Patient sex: F
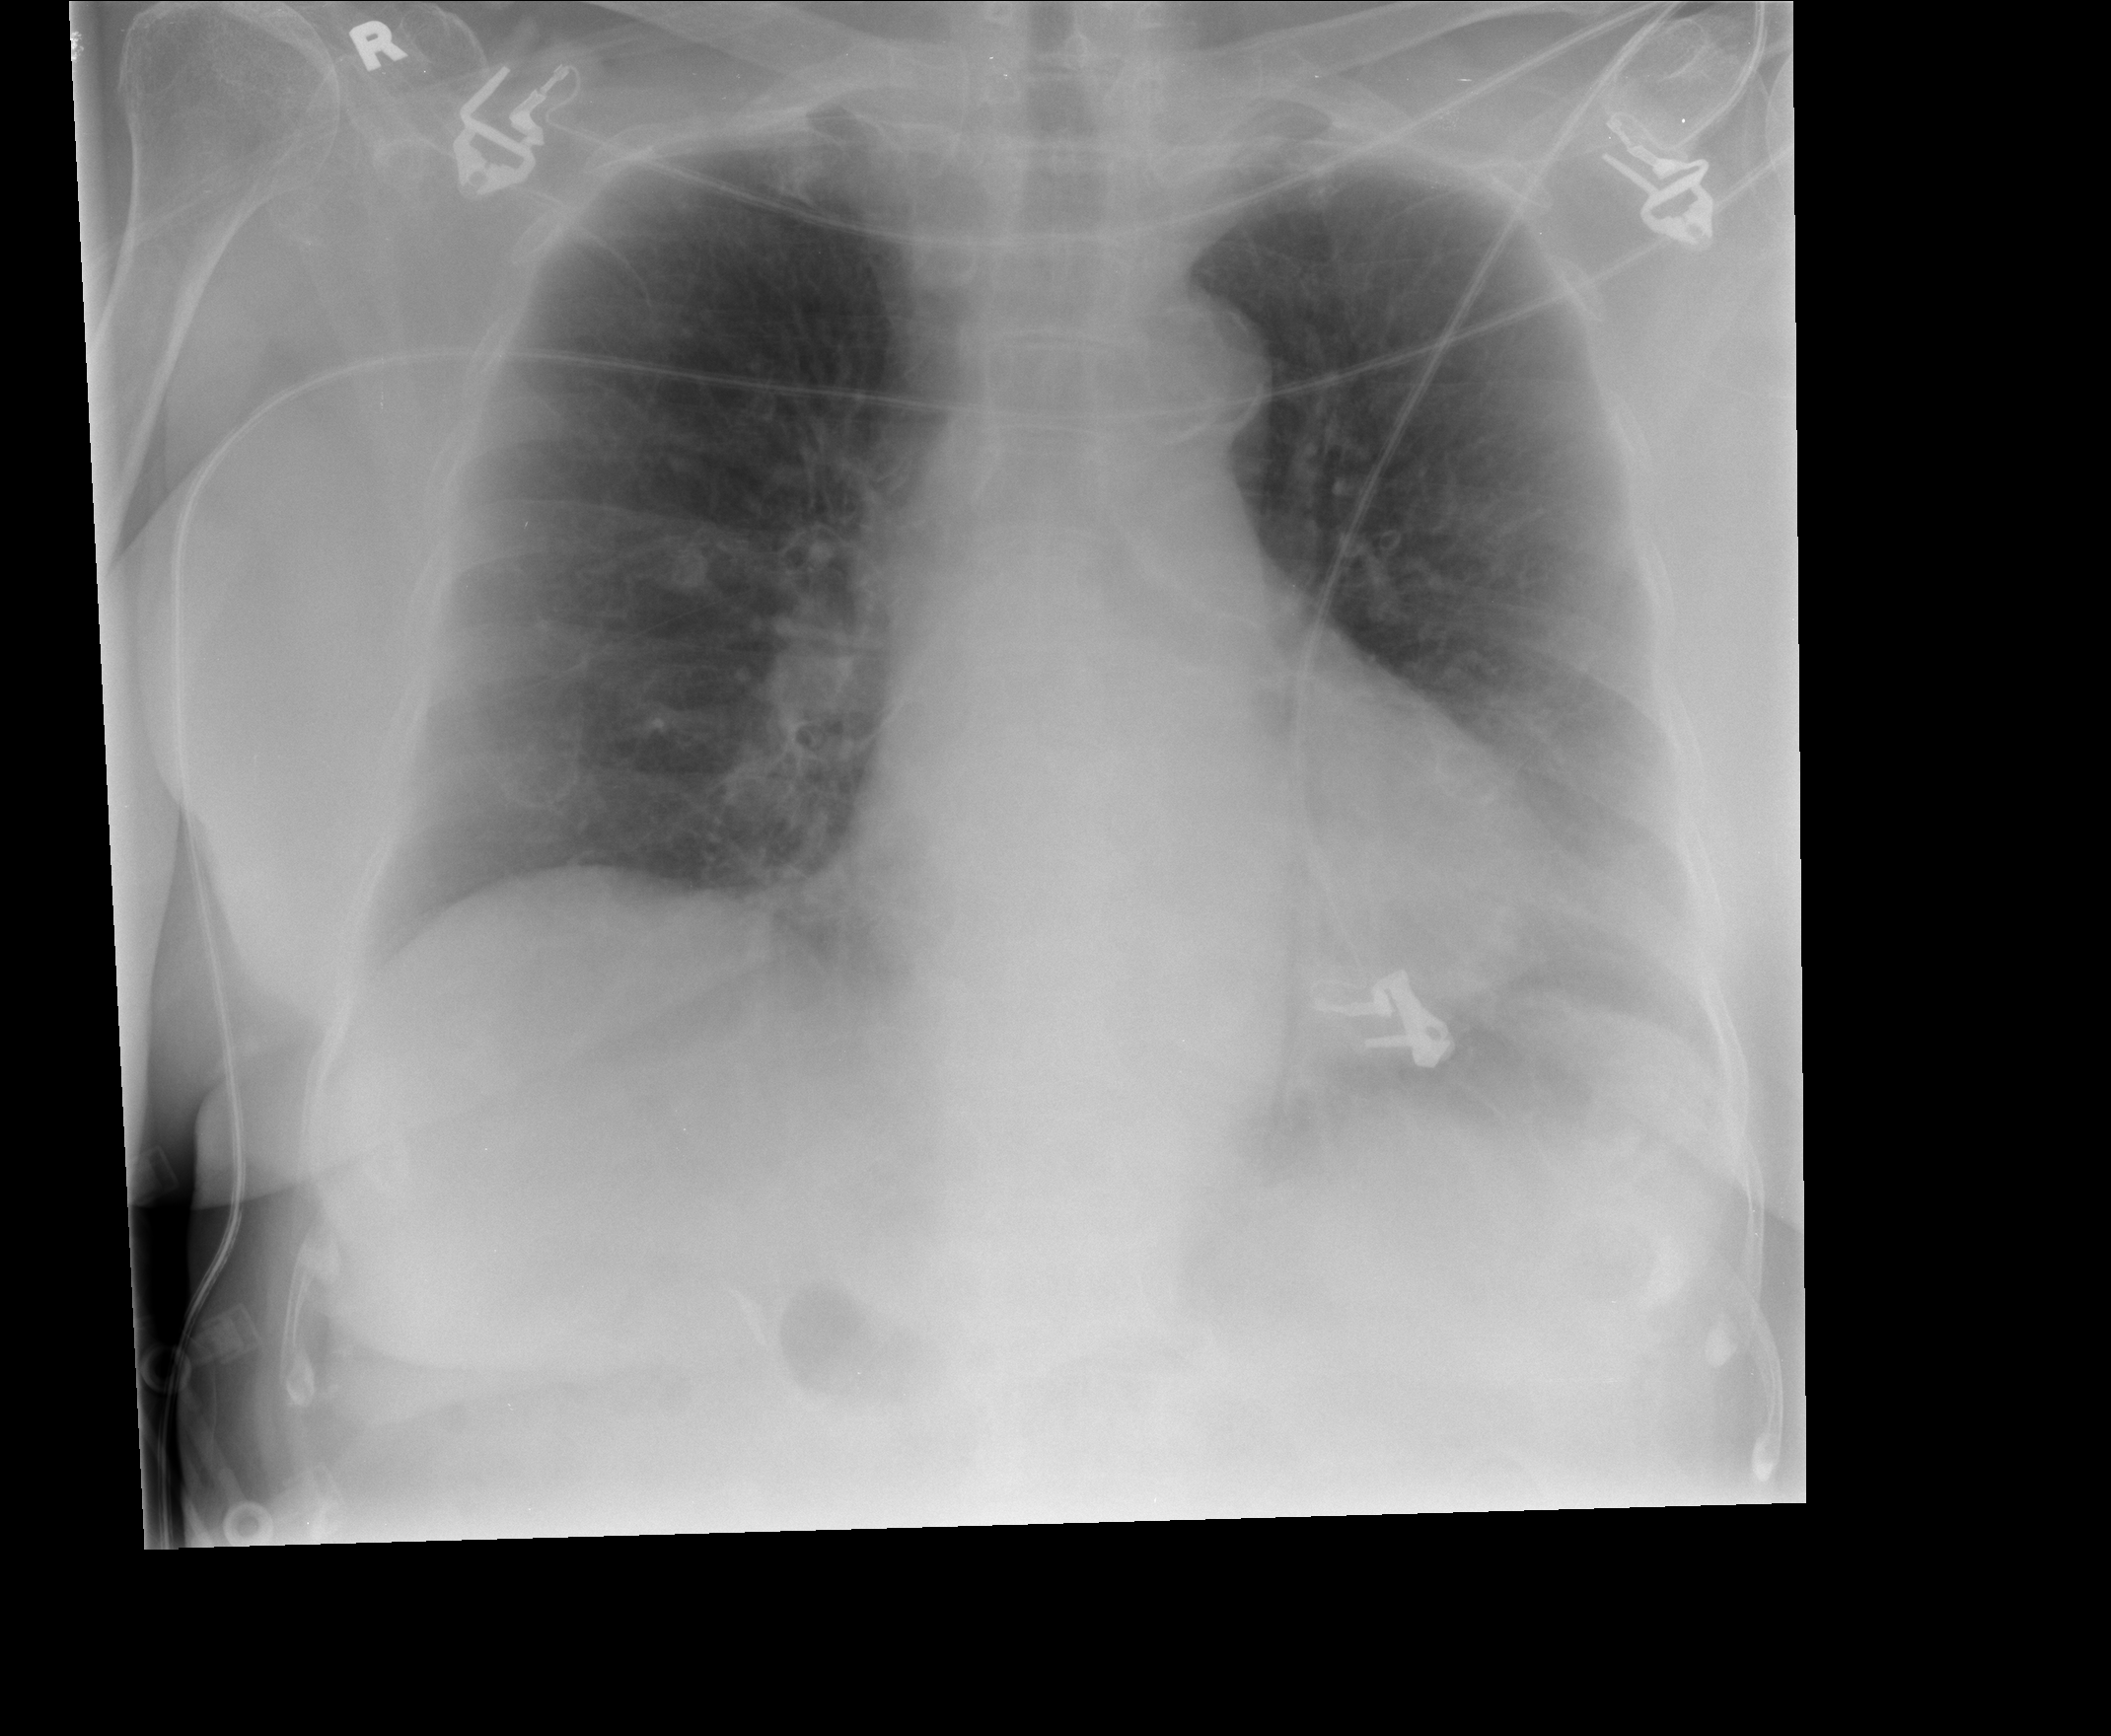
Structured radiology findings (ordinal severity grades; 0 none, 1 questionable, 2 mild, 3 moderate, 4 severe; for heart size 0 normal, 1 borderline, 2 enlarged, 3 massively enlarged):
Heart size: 2
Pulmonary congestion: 0
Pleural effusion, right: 0
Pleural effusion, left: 0
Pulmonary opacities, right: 0
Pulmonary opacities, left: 0
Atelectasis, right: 0
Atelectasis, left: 2